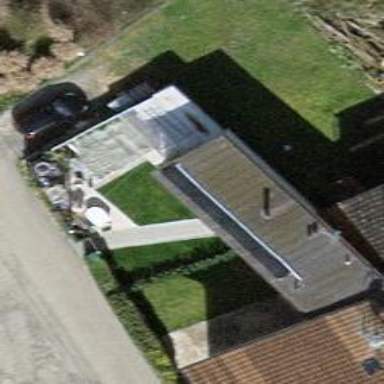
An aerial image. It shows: View of roof of building.